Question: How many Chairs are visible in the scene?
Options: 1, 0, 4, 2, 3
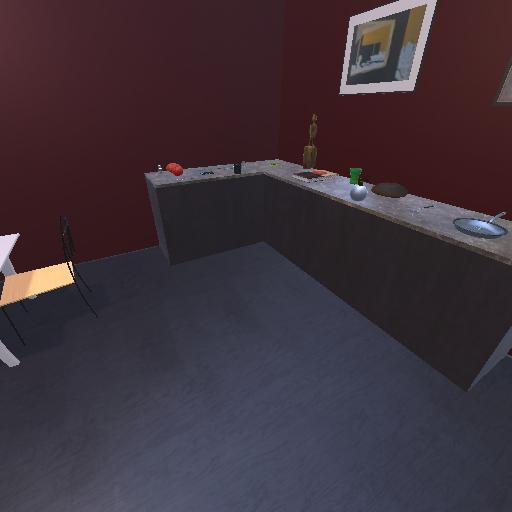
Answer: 1